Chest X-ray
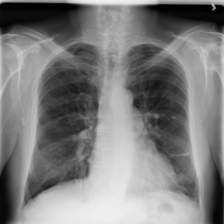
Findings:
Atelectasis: positive
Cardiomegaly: negative
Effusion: negative
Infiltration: negative
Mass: negative
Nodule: negative
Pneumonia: positive
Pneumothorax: negative
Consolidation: negative
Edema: negative
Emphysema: negative
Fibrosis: negative
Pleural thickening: negative
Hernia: negative